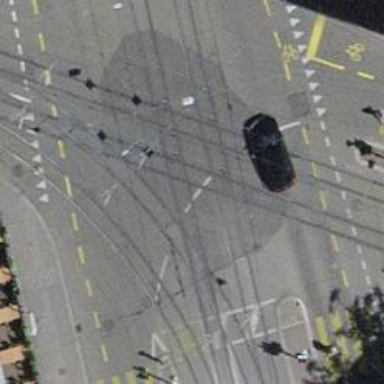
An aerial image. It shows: Tram railway with electrified contact lines. The railway has single track for the tram.